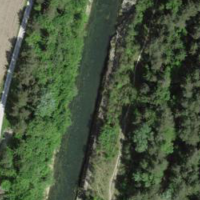
EUNIS habitat code: 44
Species observed at this site:
Orchis militaris